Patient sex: M
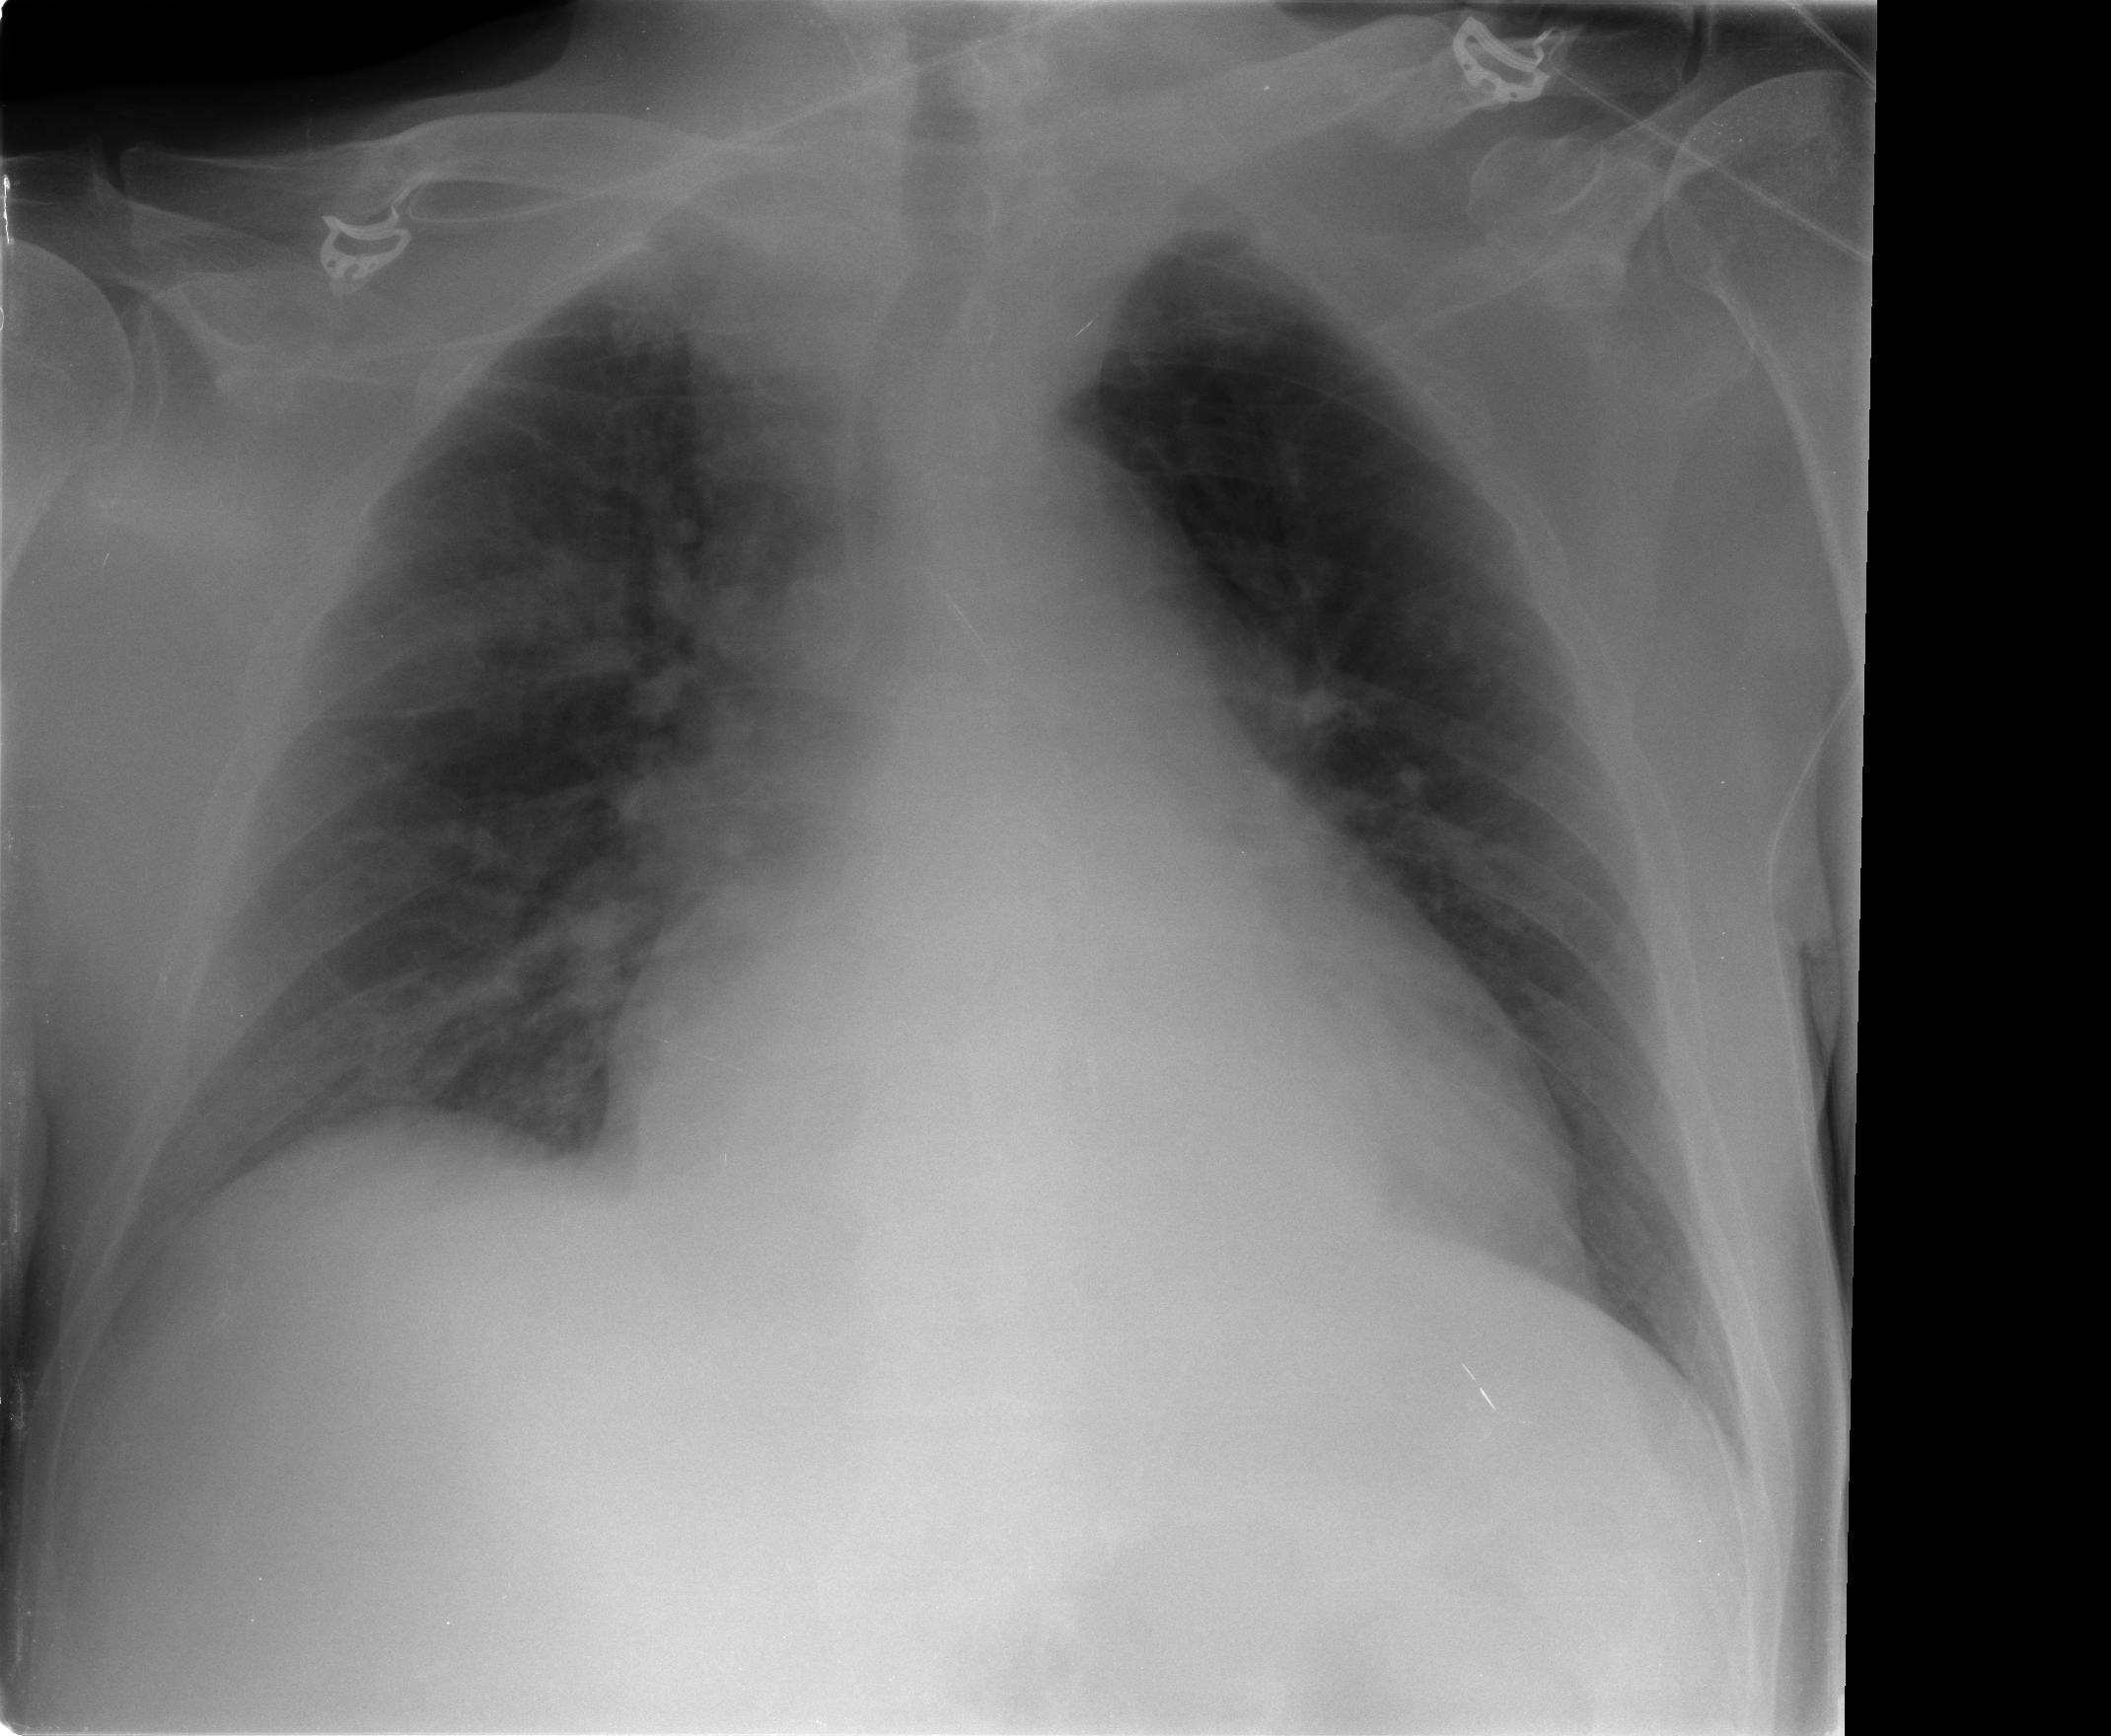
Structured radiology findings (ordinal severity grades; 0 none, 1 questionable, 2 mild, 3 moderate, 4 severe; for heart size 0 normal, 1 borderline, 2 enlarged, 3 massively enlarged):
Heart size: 2
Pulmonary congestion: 2
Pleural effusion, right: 0
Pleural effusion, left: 0
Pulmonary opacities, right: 2
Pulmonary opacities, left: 0
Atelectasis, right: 1
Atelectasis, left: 0